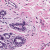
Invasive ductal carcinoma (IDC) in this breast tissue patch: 0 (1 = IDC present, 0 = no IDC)